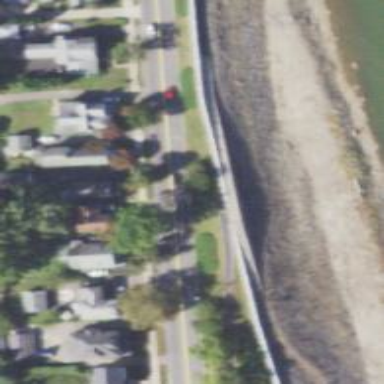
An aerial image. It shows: Asphalt path with embankment. The trail visibility is excellent.